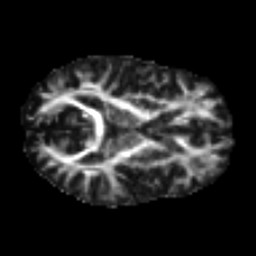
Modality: FA
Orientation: axial
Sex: male
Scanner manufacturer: ge
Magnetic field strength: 3 T
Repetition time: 7 s
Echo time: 0.08 s